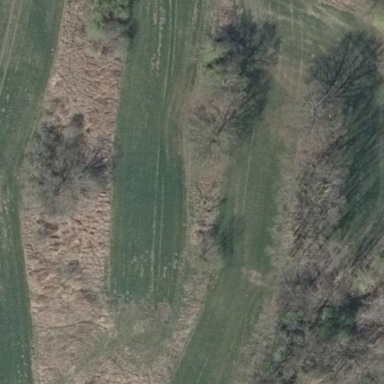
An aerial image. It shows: Beautiful meadow.